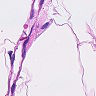
Metastatic tissue present: no